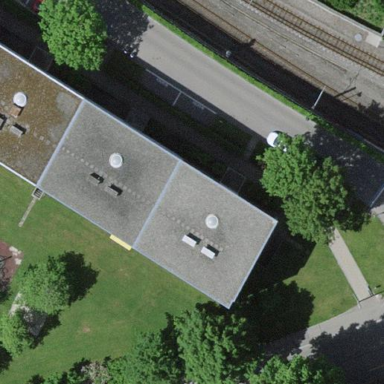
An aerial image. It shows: Building with apartments and flat roof.